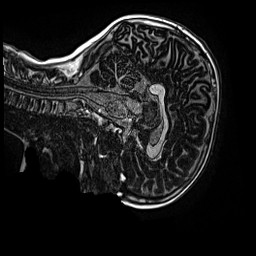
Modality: MP2RAGE
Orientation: sagittal
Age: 12
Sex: female
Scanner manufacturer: siemens
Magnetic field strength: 3 T
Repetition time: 4 s
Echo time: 0.00299 s